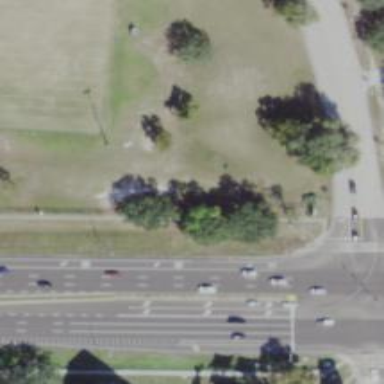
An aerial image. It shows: Footway alongside parkway.